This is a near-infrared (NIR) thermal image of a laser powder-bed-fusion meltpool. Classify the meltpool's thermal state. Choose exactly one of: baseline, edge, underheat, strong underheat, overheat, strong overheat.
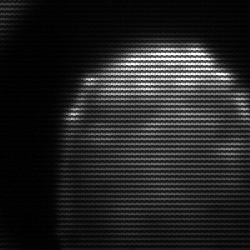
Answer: edge